Question: Please have a look at the following design. It is a Block diagram, which is created to display COMPONENTS

Please note this is a diagram for a desktop application. What you see here are components, and not classes. Following is the description
'''
C++/CLI code - The main GUI and the connector for all other services
OpenCV C++ Code - set of Opencv classes for image and video processing
C++ SMS Code - set of SMS classes written in C++
C# wrapper DLL - The dll to access the driver
C# Driver DLL - The driver of the device, written in C#
Speech recognition C# dll - set of speech recognition classes
Google Map DLL/JAR - Google map classes written in either C# or Java
Device - The device I need to access
'''
Now, my question.
As you can see, this is a collection of technologies and languages. For me, it seems pretty easy to write all the Speech code in c# rather than moving them to C++/CLI (Other C# dlls are mandatory to be C#). But, I feel like too much dlls integrating with other C++ code.
I can't create the GUI in C# or Java. I must implement Opencv (the main thing) and the easiest way is C++.
So, is it OK/good to mix up languages and technologies like this, just like a mixture??
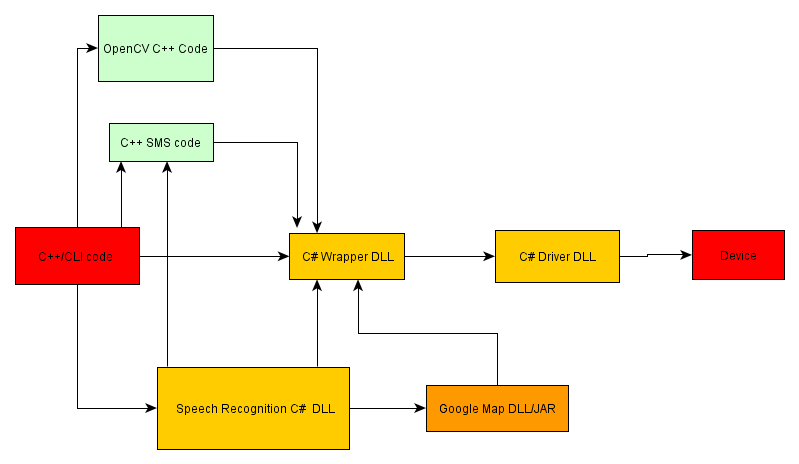
Answer: If the solution provides you with the expectations and performance that you want and is easy enough to maintain, then I don't see a problem with it. If you look at Linux, it's built on lots of small programs often linked together, so using C++ with perl, php, ruby, C code etc is not unusual.
OSX, for example requires writing UI (cocoa) code in Objective-C, while drivers use C++ and kernel extensions in C.